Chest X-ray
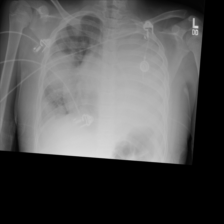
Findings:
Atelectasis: negative
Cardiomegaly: negative
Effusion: negative
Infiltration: negative
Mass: negative
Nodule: negative
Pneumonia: negative
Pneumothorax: negative
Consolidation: negative
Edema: negative
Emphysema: negative
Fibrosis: negative
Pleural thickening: negative
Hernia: negative